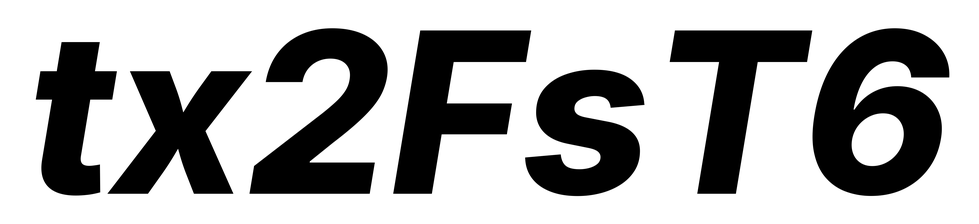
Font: Inter-Italic_ExtraBold_Italic